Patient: sex M, age 60
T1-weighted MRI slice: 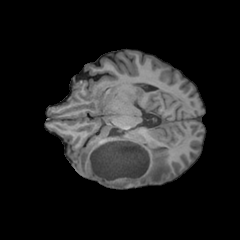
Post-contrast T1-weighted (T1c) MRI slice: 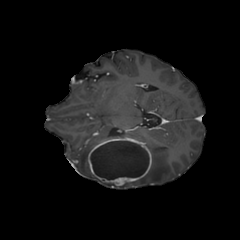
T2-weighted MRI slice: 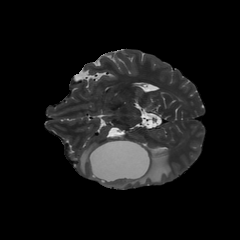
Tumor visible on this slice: yes
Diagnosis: Glioblastoma, IDH-wildtype
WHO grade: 4